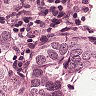
Metastatic tissue present: yes